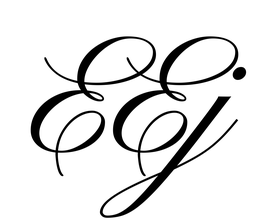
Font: PinyonScript-Regular